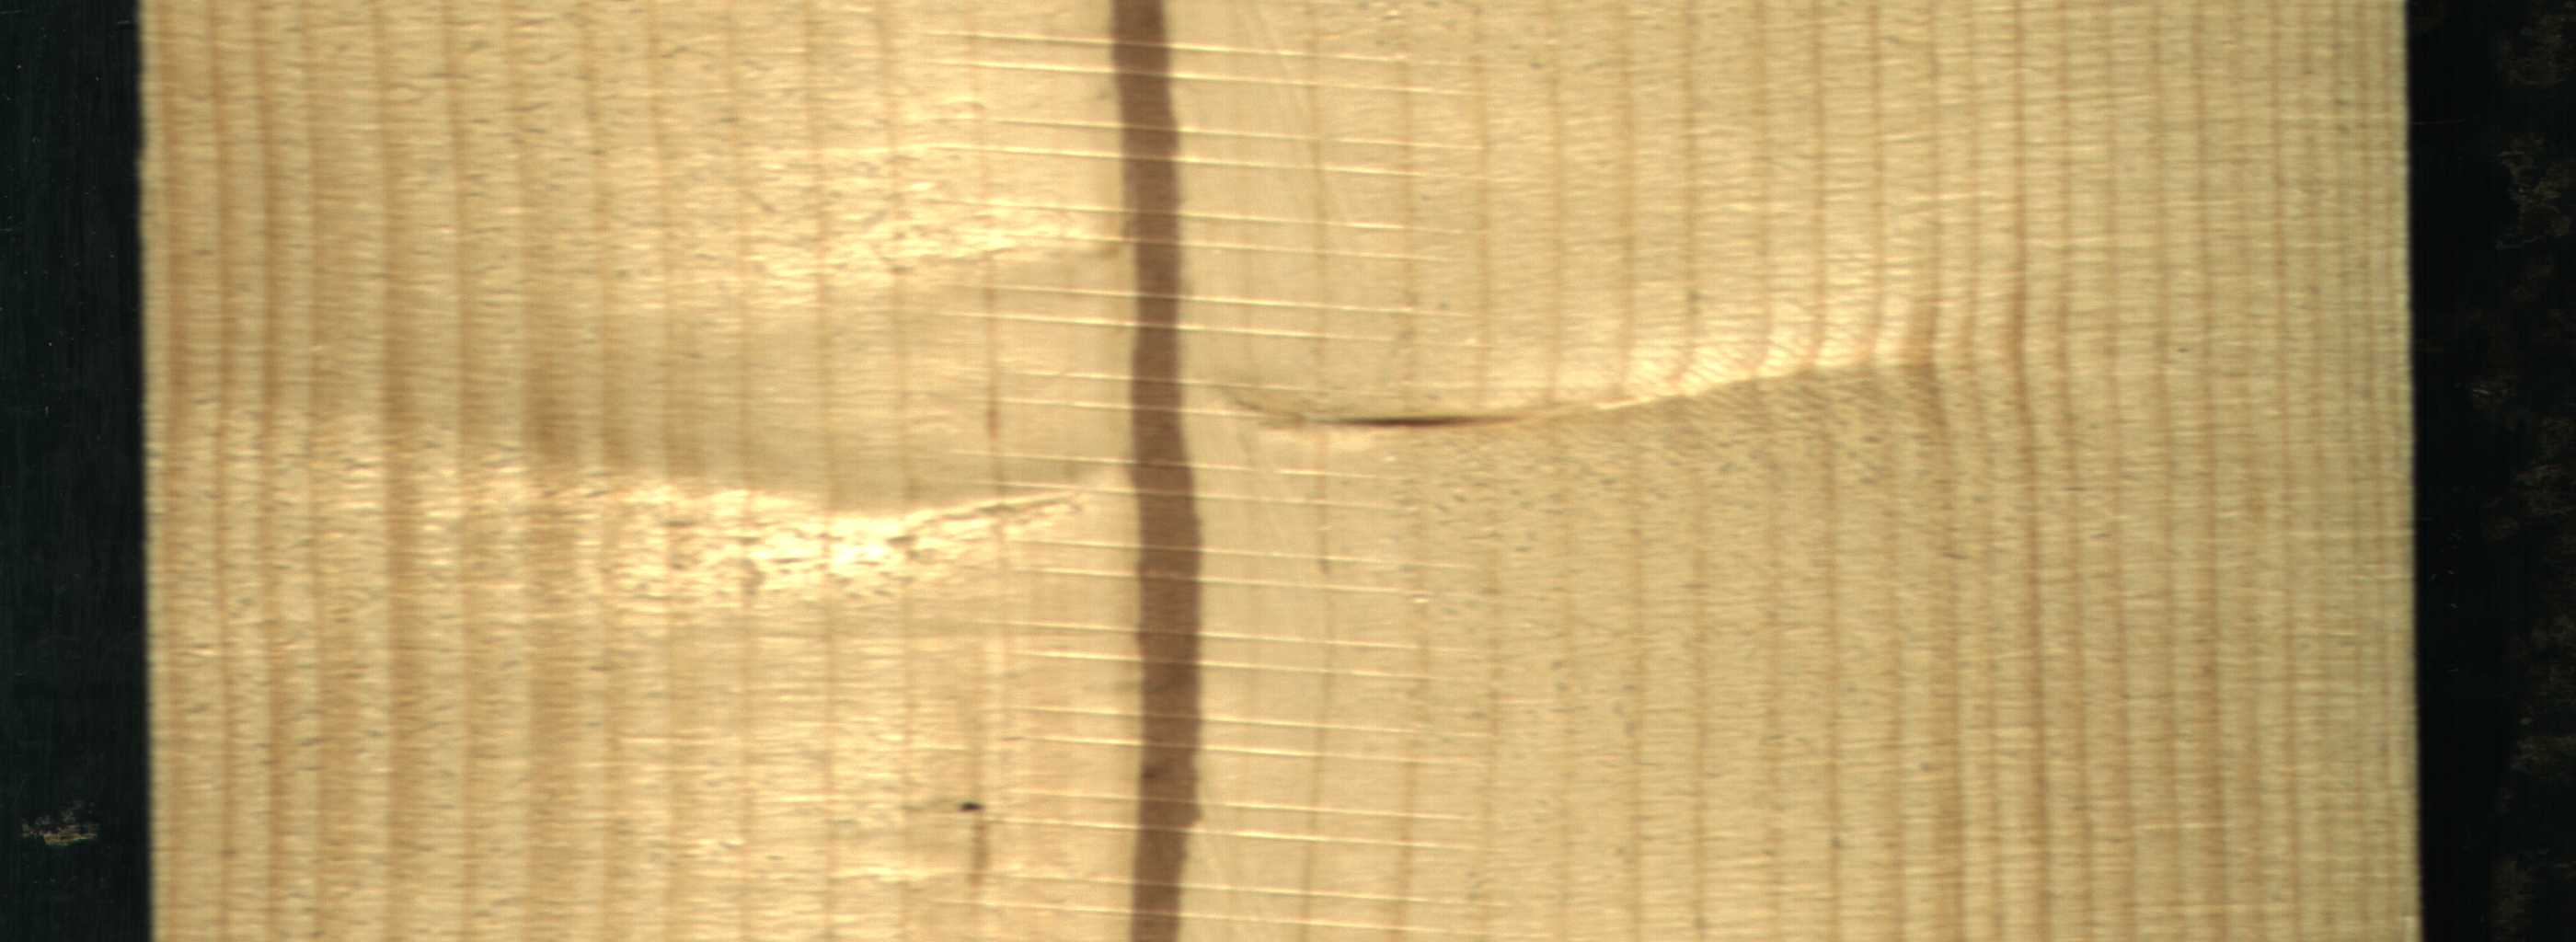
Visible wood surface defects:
Marrow
Live_Knot